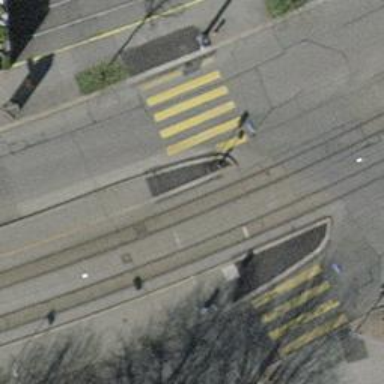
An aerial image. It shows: Tram stop with public transport stop position for trams.